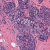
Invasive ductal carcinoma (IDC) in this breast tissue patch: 0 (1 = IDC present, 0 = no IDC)